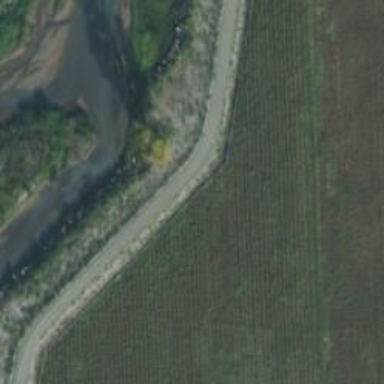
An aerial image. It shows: Service road along levee embankment.